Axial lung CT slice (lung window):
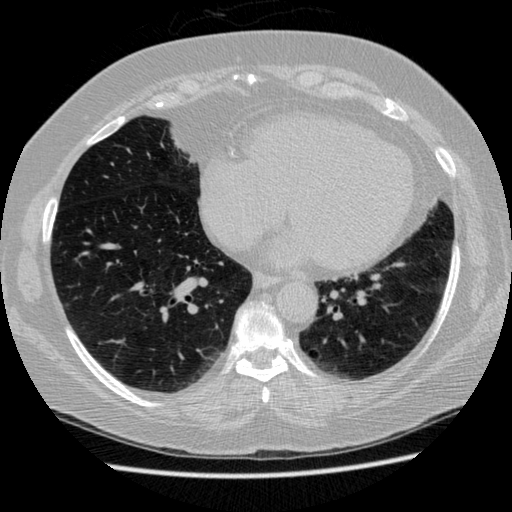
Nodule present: no